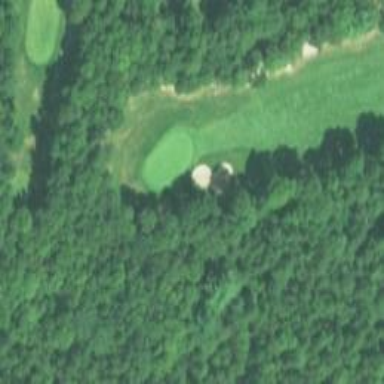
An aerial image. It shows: Golf hole.